Field crop: tomato
Growth stage: 1
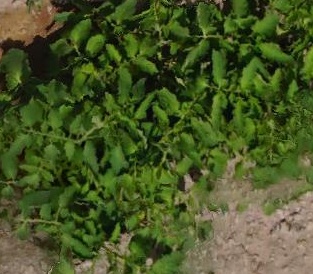
Species: tomato